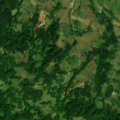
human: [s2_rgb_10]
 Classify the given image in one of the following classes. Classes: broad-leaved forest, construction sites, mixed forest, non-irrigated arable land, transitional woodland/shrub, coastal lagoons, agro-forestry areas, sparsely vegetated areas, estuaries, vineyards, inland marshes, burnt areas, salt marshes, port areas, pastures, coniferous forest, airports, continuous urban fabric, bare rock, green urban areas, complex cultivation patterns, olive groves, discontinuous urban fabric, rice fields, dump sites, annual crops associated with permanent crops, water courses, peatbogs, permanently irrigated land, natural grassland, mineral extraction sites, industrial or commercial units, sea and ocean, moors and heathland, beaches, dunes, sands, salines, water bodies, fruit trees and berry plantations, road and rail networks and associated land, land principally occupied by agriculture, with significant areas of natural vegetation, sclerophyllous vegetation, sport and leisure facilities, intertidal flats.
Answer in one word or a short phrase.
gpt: pastures, broad-leaved forest, transitional woodland/shrub